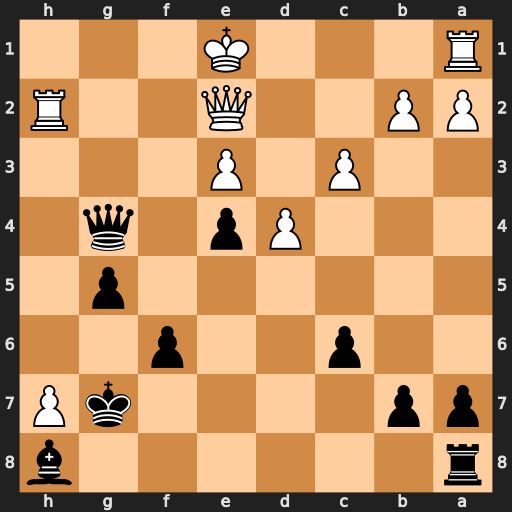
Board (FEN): r6b/pp4kP/2p2p2/6p1/3Pp1q1/2P1P3/PP2Q2R/R3K3
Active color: b
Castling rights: Q
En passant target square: -
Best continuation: Qg1+ Kd2 Qxa1